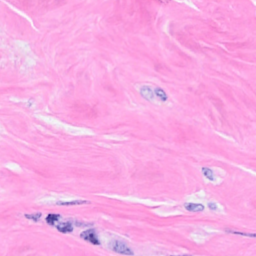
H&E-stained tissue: Breast